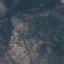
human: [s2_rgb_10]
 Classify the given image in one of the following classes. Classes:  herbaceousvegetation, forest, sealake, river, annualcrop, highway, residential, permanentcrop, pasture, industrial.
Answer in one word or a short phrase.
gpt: HerbaceousVegetation